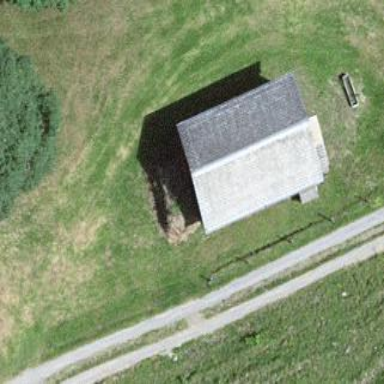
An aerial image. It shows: Farm auxiliary building with gabled roof.